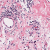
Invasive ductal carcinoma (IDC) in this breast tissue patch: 0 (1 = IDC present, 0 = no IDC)